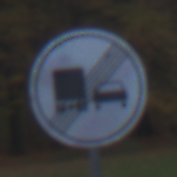
Verkehrszeichen: EndeUeberholverbotKraftfahrzeuge
Umgebung: Outdoor, Nature
Tageszeit: SunriseSunset
Wetter: PartlyCloudy
Licht: Natural
Jahreszeit: Autumn
Kontrast: LowContrast